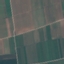
Label: PermanentCrop